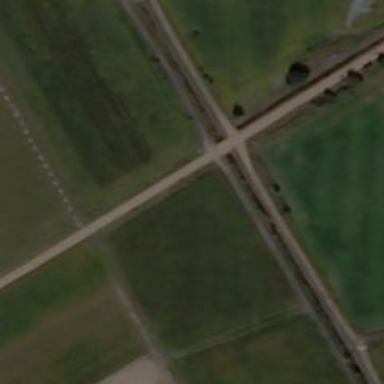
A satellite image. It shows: Track road with bridge.